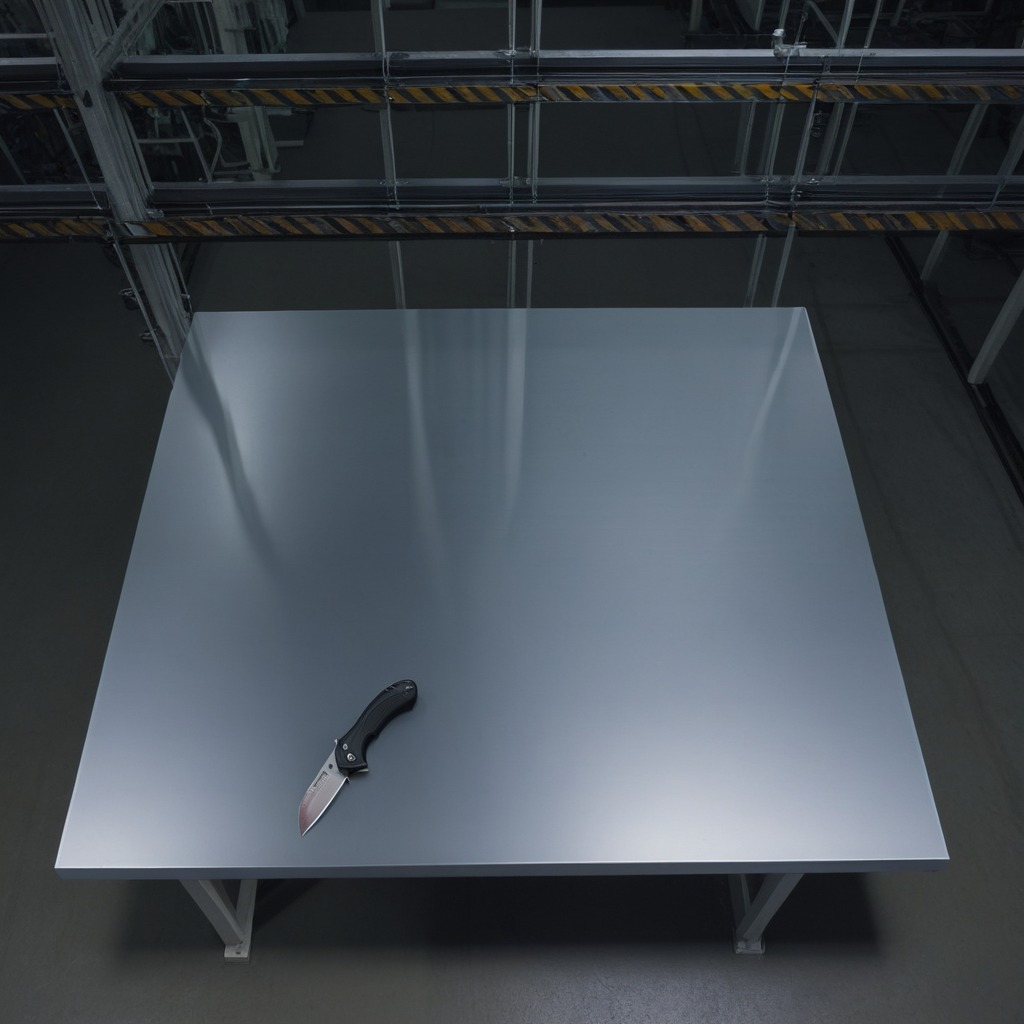
A utility knife is lying on the tabletop.